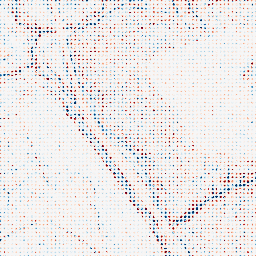
Category: edge_preserving
Decomposition family: bilateral
Decomposition parameters: d: 5
sigma_color: 50
sigma_space: 150
Upsampling method: sinc_blackman
Upsampling parameters: scale: 8
kernel_size: 4
Upsampling scale: 8